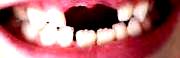
Condition: hypodontia